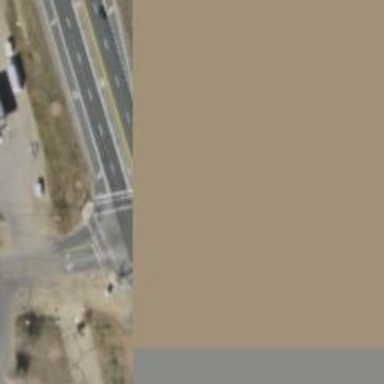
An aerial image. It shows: Marked crossing on the road.